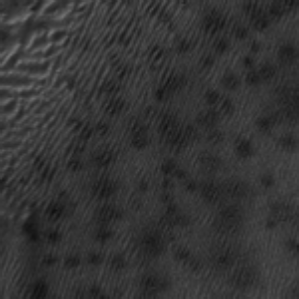
Label: frost